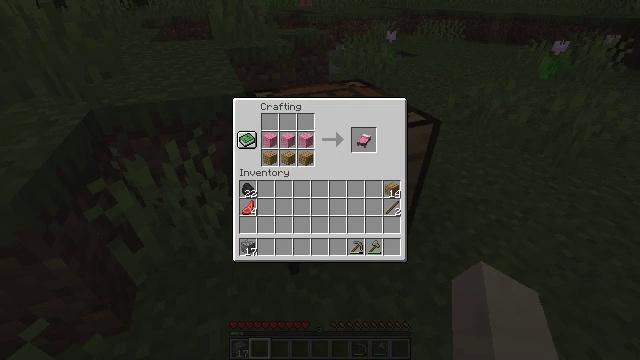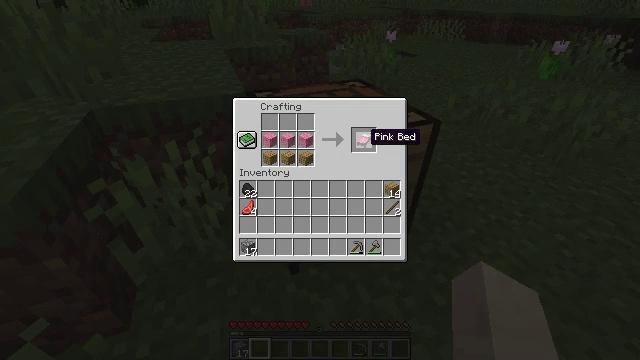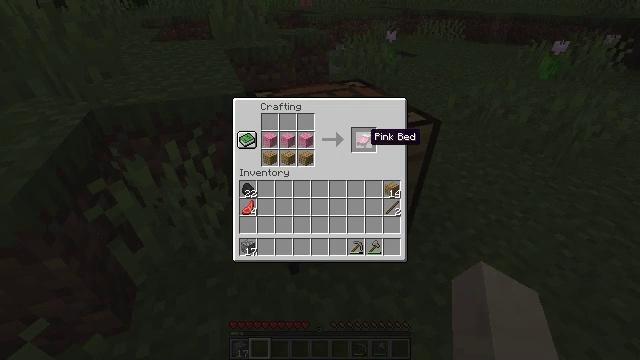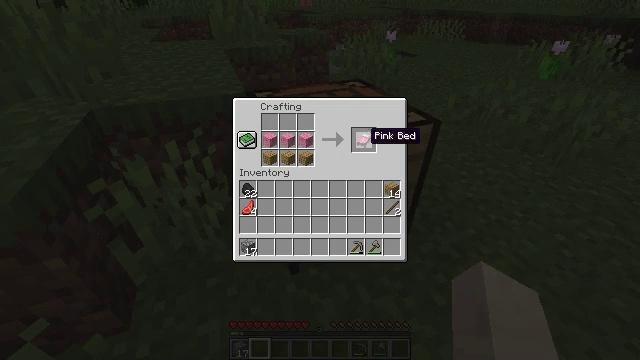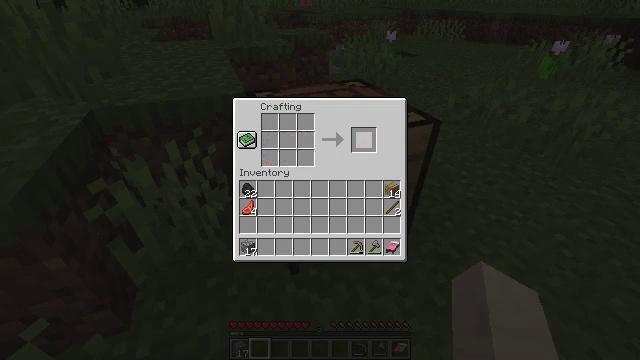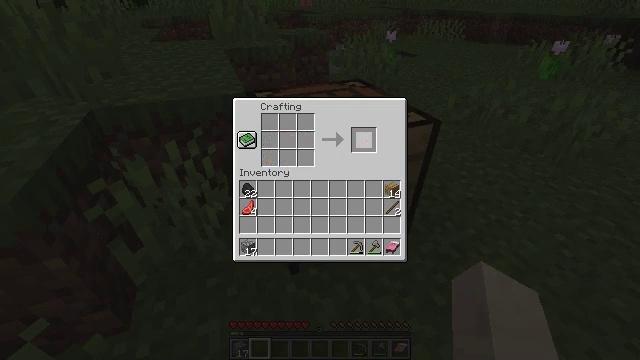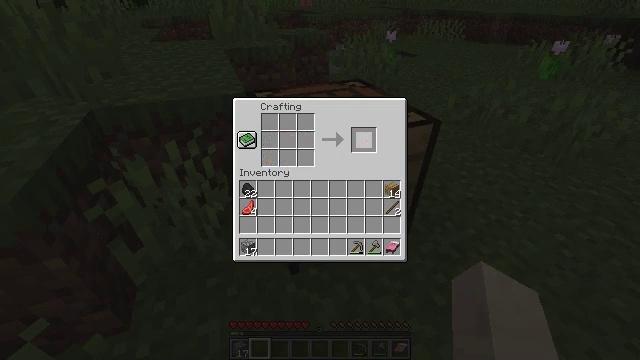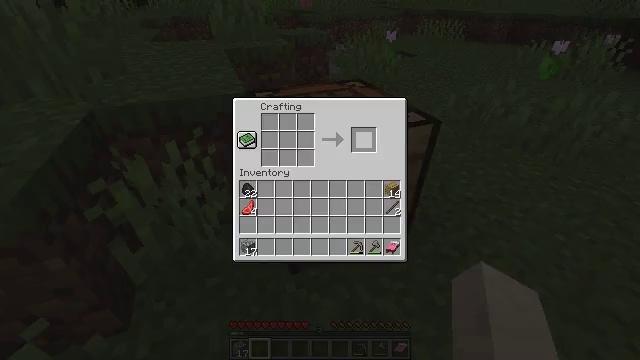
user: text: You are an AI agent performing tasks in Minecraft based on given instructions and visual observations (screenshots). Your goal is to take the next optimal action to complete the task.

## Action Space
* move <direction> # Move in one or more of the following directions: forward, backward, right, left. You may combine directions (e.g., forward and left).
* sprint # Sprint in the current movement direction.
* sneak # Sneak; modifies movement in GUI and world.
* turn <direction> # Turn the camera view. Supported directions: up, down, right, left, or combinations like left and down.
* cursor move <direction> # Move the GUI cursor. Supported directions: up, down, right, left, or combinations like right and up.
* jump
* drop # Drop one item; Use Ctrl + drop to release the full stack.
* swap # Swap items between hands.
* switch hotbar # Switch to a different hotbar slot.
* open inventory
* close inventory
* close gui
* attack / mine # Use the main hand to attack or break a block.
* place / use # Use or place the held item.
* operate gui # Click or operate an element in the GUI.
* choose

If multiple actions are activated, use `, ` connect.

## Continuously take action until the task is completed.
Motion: motion action
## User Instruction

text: Open the crafting table and craft a pink bed.
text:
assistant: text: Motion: sneak
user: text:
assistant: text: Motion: sneak
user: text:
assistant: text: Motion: sneak
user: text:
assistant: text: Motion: sneak, operate gui
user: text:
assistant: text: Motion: sneak, operate gui
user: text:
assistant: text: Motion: sneak
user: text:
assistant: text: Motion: sneak
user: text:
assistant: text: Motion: sneak
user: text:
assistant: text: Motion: sneak